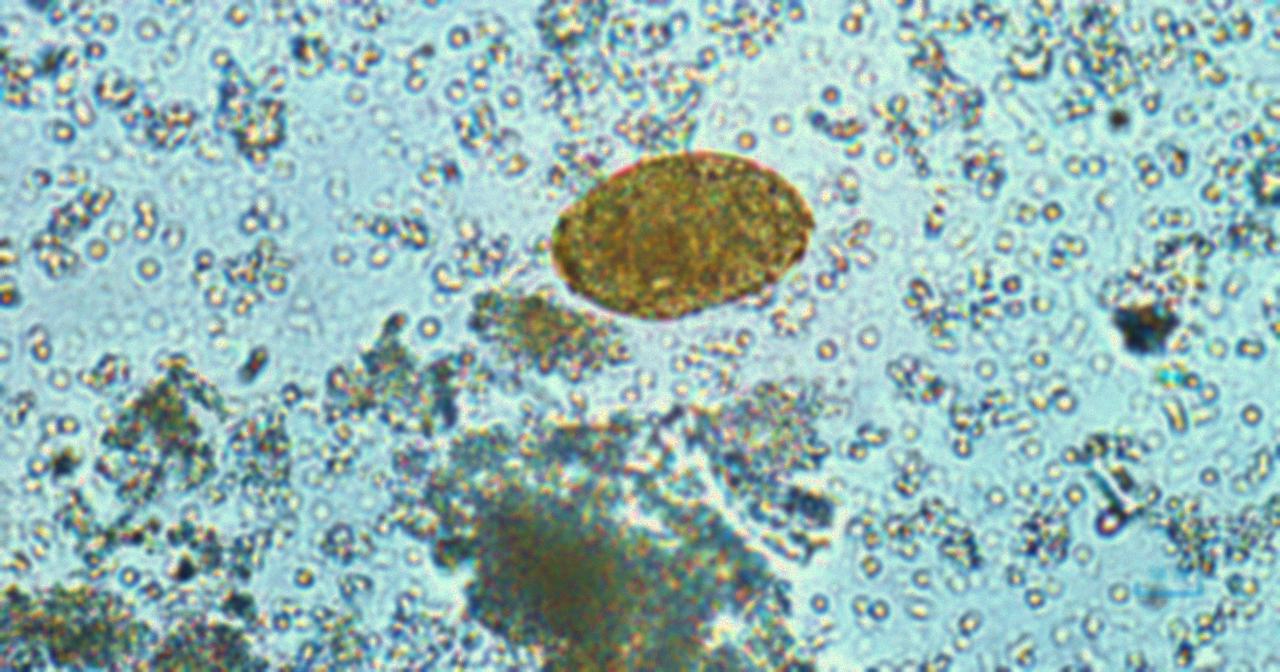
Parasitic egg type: Paragonimus spp